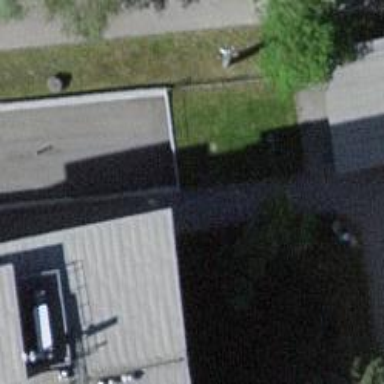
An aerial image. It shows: Parking entrance.